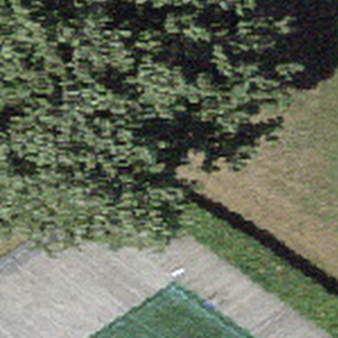
Label: other